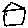
Label: house